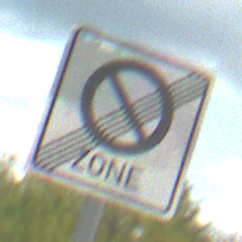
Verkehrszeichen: EndeEingeschraenktesHalteverbotZone
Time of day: Midday
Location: Outdoor (Suburban)
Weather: PartlyCloudy
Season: Summer
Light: Natural